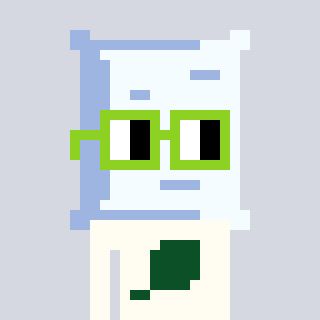
a pixel art character with square light green glasses, a pillow-shaped head and a grayscale-colored body on a cool background